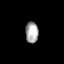
Tissue: prostate
Cell type: T cells
Senescence score: 0.7581
Nuclear area (px): 260
Mean DAPI intensity: 172.877